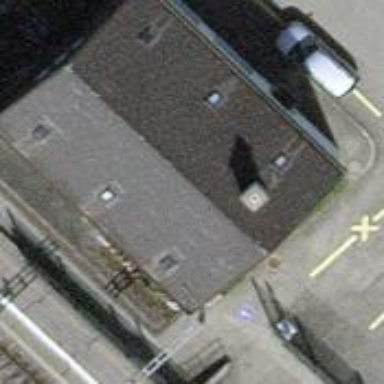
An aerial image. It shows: Railway station.